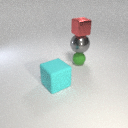
large gray metal sphere above small green rubber sphere